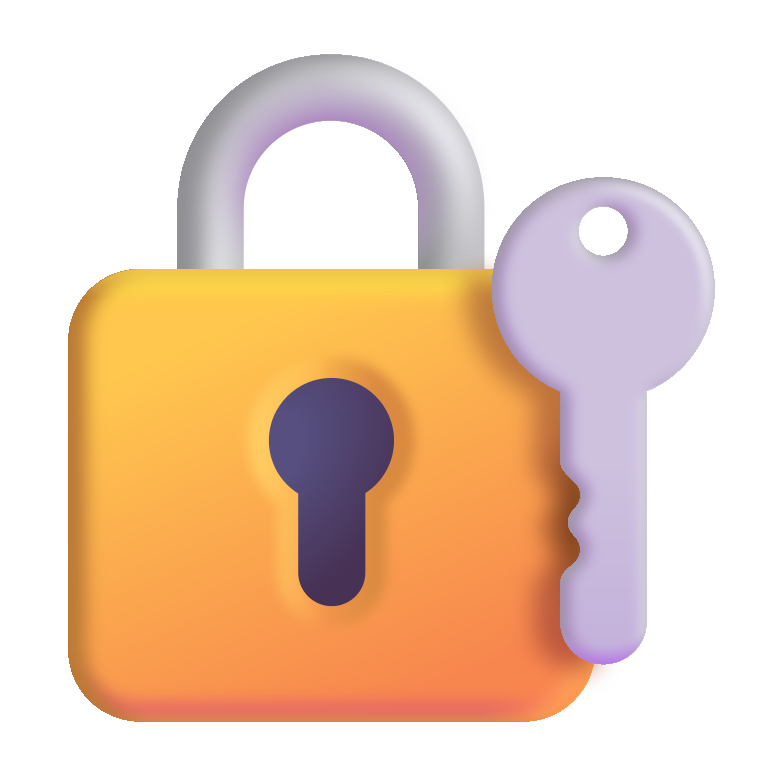
locked with key color